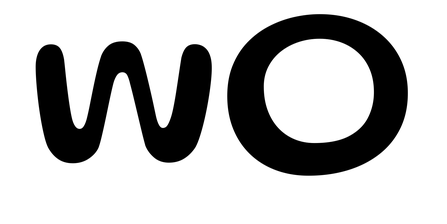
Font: Gluten_Regular